Field crop: maize
Growth stage: 2
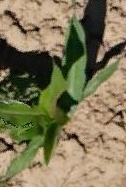
Species: maize